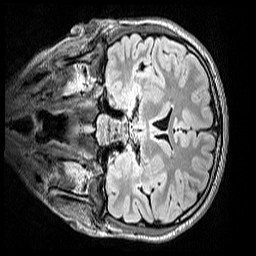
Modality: FLAIR
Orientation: coronal
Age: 11
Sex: female
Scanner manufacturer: siemens
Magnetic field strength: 3 T
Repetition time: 5 s
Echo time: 0.388 s